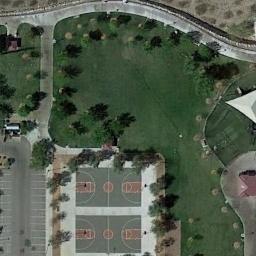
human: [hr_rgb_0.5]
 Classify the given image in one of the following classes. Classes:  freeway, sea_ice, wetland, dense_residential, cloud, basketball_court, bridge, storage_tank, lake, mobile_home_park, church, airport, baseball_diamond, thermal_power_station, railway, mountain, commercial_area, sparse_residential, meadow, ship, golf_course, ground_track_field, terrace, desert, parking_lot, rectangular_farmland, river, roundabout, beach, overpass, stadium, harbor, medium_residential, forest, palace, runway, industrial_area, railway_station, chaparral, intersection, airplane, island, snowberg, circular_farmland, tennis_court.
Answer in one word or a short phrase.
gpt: basketball_court